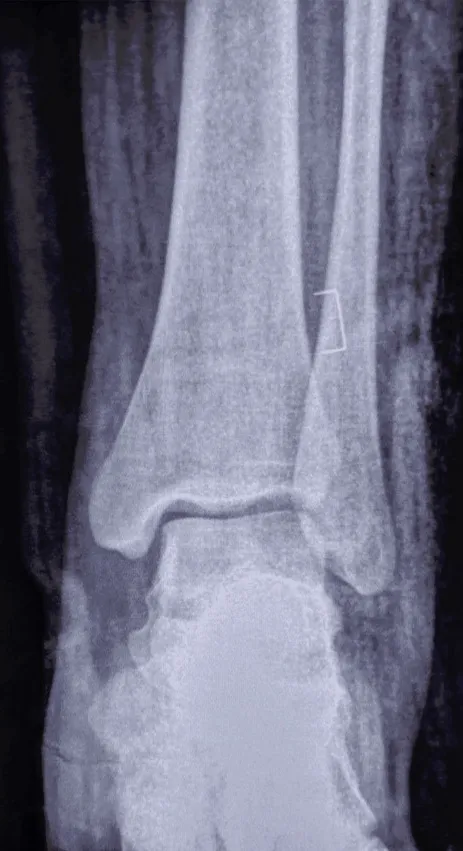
Anteroposterior post-reduction radiographic view of the left ankle.
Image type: radiology (x_ray)